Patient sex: F
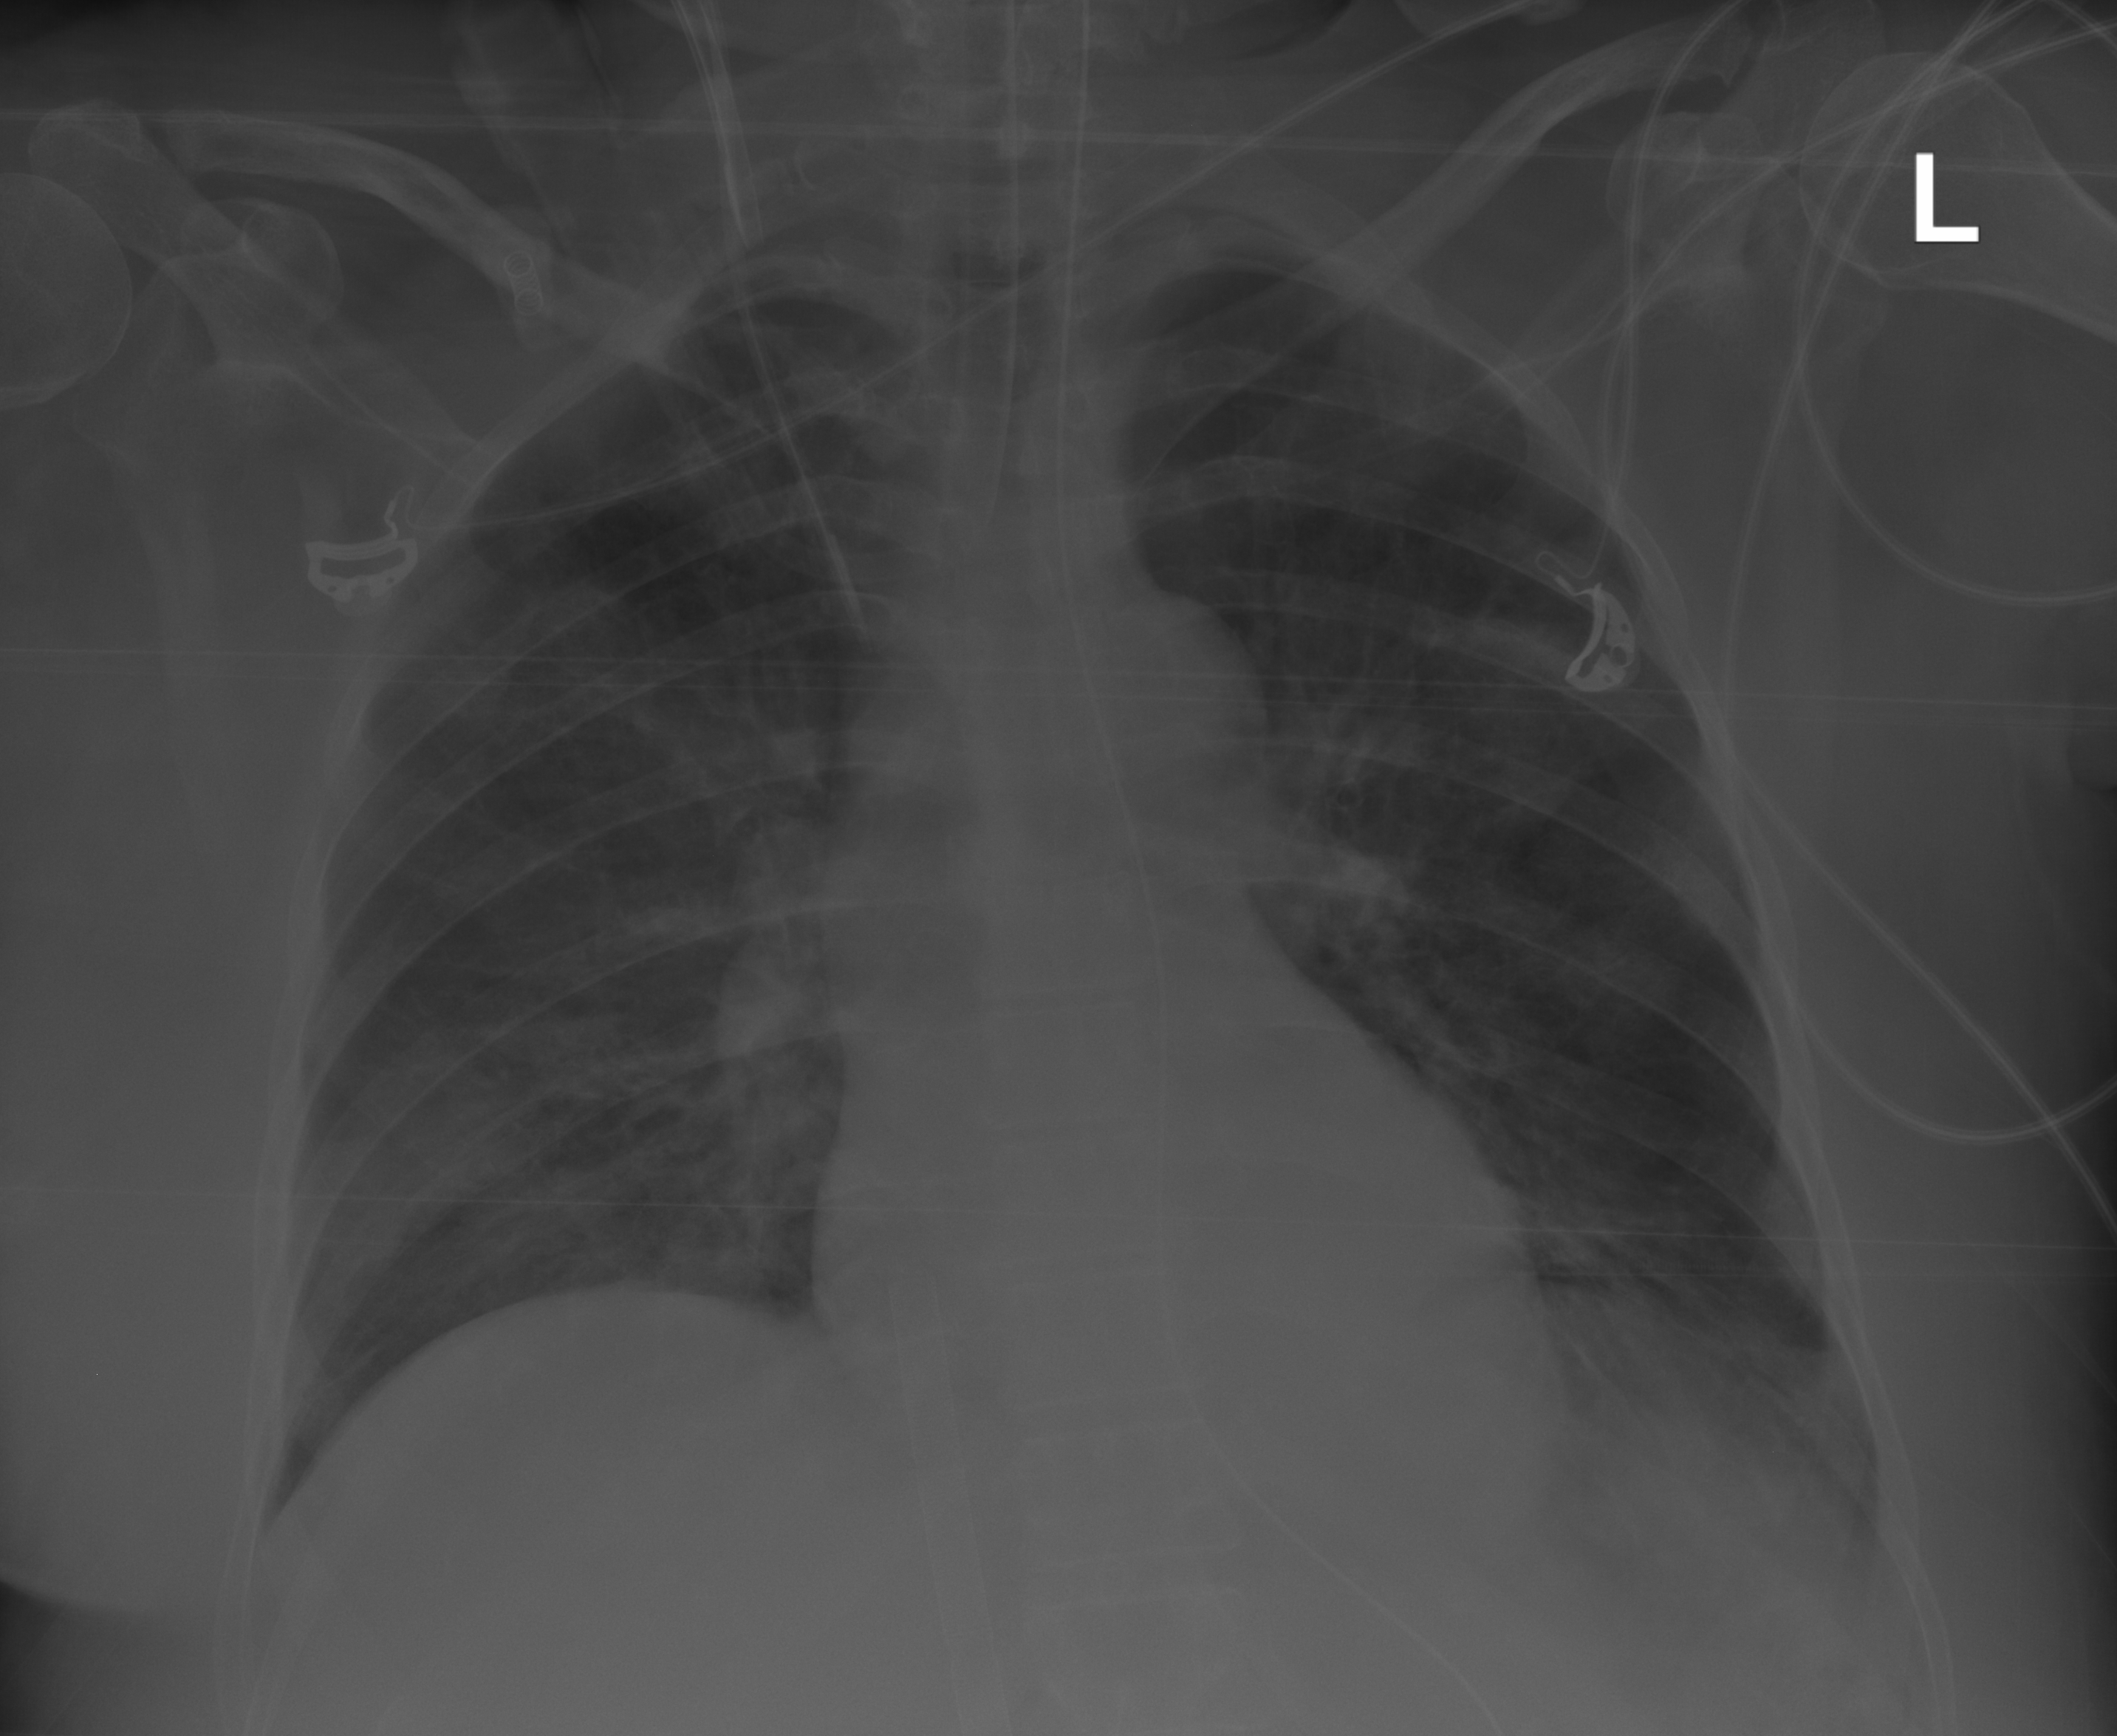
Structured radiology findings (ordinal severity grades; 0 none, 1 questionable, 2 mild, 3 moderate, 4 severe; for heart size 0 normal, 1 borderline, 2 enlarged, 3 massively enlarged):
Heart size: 0
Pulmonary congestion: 2
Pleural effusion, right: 0
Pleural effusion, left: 0
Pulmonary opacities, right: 3
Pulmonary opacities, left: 2
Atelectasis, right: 2
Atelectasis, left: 0